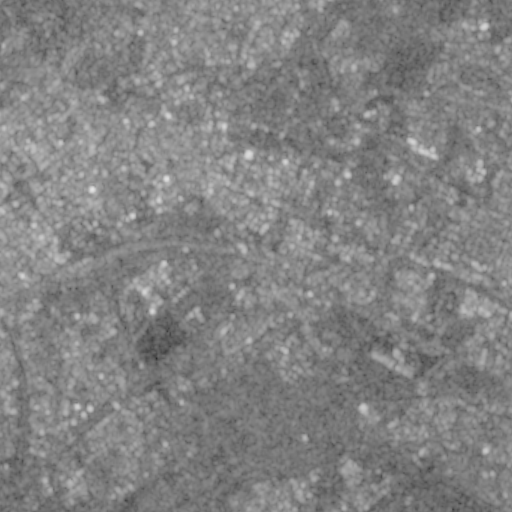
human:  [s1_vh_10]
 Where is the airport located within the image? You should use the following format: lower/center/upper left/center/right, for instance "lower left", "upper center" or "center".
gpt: The airport is located in the lower right of the image.
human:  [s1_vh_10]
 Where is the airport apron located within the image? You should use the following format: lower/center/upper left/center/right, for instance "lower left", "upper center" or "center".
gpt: The airport apron is located in the lower right of the image.
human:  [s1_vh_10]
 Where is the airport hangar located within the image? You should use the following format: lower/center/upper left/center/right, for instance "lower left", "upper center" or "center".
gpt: The airport hangar is located in the lower right of the image.
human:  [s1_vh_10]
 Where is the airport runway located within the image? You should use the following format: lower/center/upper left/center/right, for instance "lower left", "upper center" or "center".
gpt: The airport runway is located in the lower right of the image.
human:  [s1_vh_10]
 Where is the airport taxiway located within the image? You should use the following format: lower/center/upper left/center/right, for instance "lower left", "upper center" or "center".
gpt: The airport taxiway is located in the lower right of the image.
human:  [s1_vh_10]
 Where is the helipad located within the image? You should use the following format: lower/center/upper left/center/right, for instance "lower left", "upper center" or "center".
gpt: The helipad is located in the lower right of the image.
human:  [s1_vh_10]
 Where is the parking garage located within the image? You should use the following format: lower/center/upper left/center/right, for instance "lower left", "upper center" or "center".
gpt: The parking garage is located in the center left of the image.
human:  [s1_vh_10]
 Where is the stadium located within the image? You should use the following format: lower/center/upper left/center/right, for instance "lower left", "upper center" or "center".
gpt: The stadium is located in the upper left of the image.
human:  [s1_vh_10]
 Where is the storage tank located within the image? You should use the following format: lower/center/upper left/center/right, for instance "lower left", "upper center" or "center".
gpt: The storage tank is located in the center left of the image.
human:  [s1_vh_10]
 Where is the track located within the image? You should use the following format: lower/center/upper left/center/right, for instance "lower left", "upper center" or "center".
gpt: The track is located in the upper right of the image.
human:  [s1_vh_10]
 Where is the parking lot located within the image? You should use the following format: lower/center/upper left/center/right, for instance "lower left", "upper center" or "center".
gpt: There is no parking lot in the image.

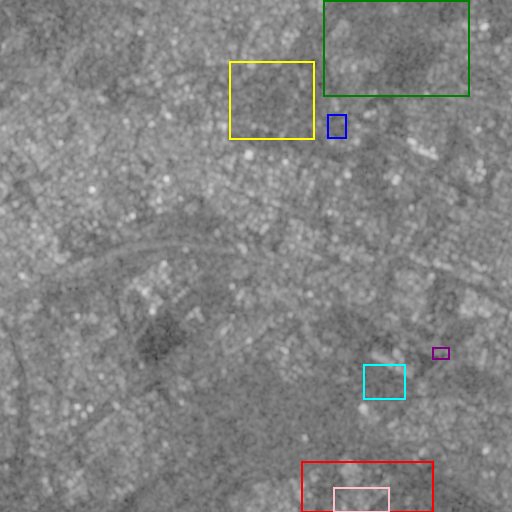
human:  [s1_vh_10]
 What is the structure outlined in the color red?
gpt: The structure outlined in red is an airport.
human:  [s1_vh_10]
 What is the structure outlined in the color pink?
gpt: The structure outlined in pink is an airport apron.
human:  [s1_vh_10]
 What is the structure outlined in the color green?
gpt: The structure outlined in green is a crop field.
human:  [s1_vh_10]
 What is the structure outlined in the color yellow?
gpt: The structure outlined in yellow is a park.
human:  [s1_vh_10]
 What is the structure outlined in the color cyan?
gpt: The structure outlined in cyan is a parking lot.
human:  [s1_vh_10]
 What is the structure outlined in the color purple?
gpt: The structure outlined in purple is a power substation.
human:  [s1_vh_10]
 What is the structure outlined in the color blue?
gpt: The structure outlined in blue is a track.
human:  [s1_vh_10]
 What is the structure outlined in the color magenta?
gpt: There is no magenta outline.